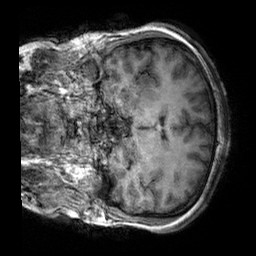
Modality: T1w
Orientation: coronal
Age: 20
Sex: female
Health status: healthy
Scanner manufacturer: siemens
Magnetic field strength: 3 T
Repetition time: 2.3 s
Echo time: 0.00303 s